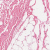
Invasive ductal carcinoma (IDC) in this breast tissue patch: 0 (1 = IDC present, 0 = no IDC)